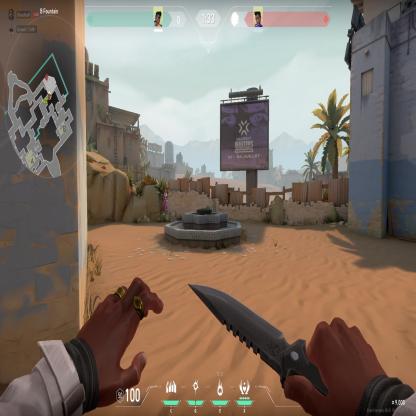
Label: enemy